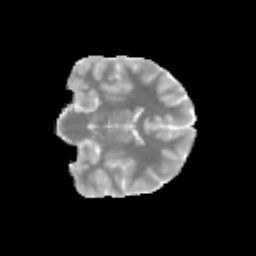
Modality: MD
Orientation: coronal
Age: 11
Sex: male
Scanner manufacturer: siemens
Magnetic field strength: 3 T
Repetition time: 3.8 s
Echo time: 0.07 s